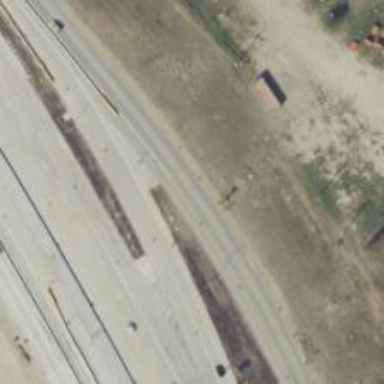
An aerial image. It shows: Tertiary road with frontage road.